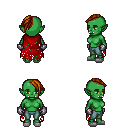
a pixel art fantasy rpg character, female body template, orc, green skin, red tattered cape, teal pants, brunette long mohawk hairstyle, metal gloves, white slippers, four views (front, back, left, right), 2x2 character sprite sheet, small pixel art, hard edges, no anti-aliasing